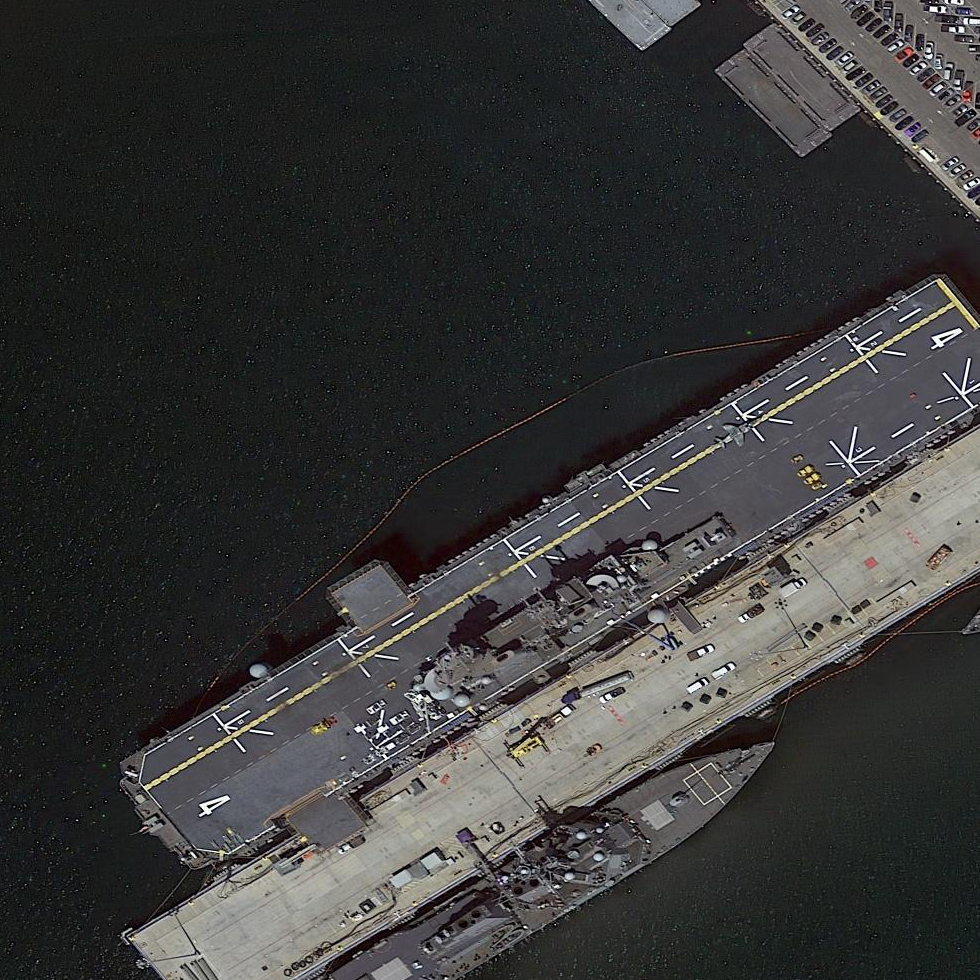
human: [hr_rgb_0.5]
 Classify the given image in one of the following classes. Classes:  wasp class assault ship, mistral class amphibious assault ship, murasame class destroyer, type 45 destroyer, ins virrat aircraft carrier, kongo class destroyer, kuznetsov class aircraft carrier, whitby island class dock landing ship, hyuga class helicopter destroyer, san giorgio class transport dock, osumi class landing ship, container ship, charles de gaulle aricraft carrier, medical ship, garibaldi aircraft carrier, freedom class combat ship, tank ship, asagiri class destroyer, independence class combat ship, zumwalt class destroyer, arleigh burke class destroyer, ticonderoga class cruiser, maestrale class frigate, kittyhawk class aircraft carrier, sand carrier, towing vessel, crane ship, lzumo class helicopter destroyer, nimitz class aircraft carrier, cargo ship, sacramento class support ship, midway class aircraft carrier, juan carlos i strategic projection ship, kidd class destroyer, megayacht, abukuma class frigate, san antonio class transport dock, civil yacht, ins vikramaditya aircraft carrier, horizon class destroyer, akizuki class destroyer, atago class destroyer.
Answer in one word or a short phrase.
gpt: Wasp class assault ship